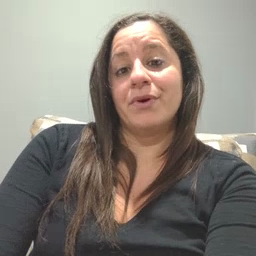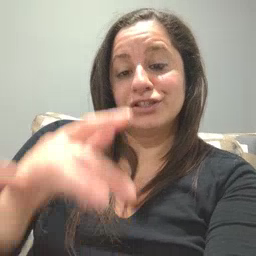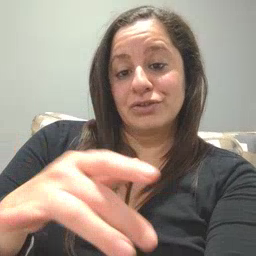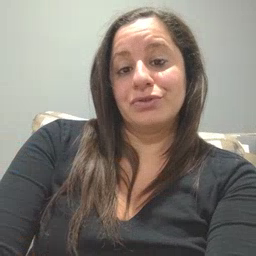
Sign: touch